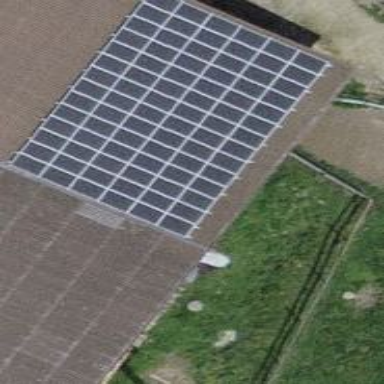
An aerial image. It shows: Solar power generator with photovoltaic panels.